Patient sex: M
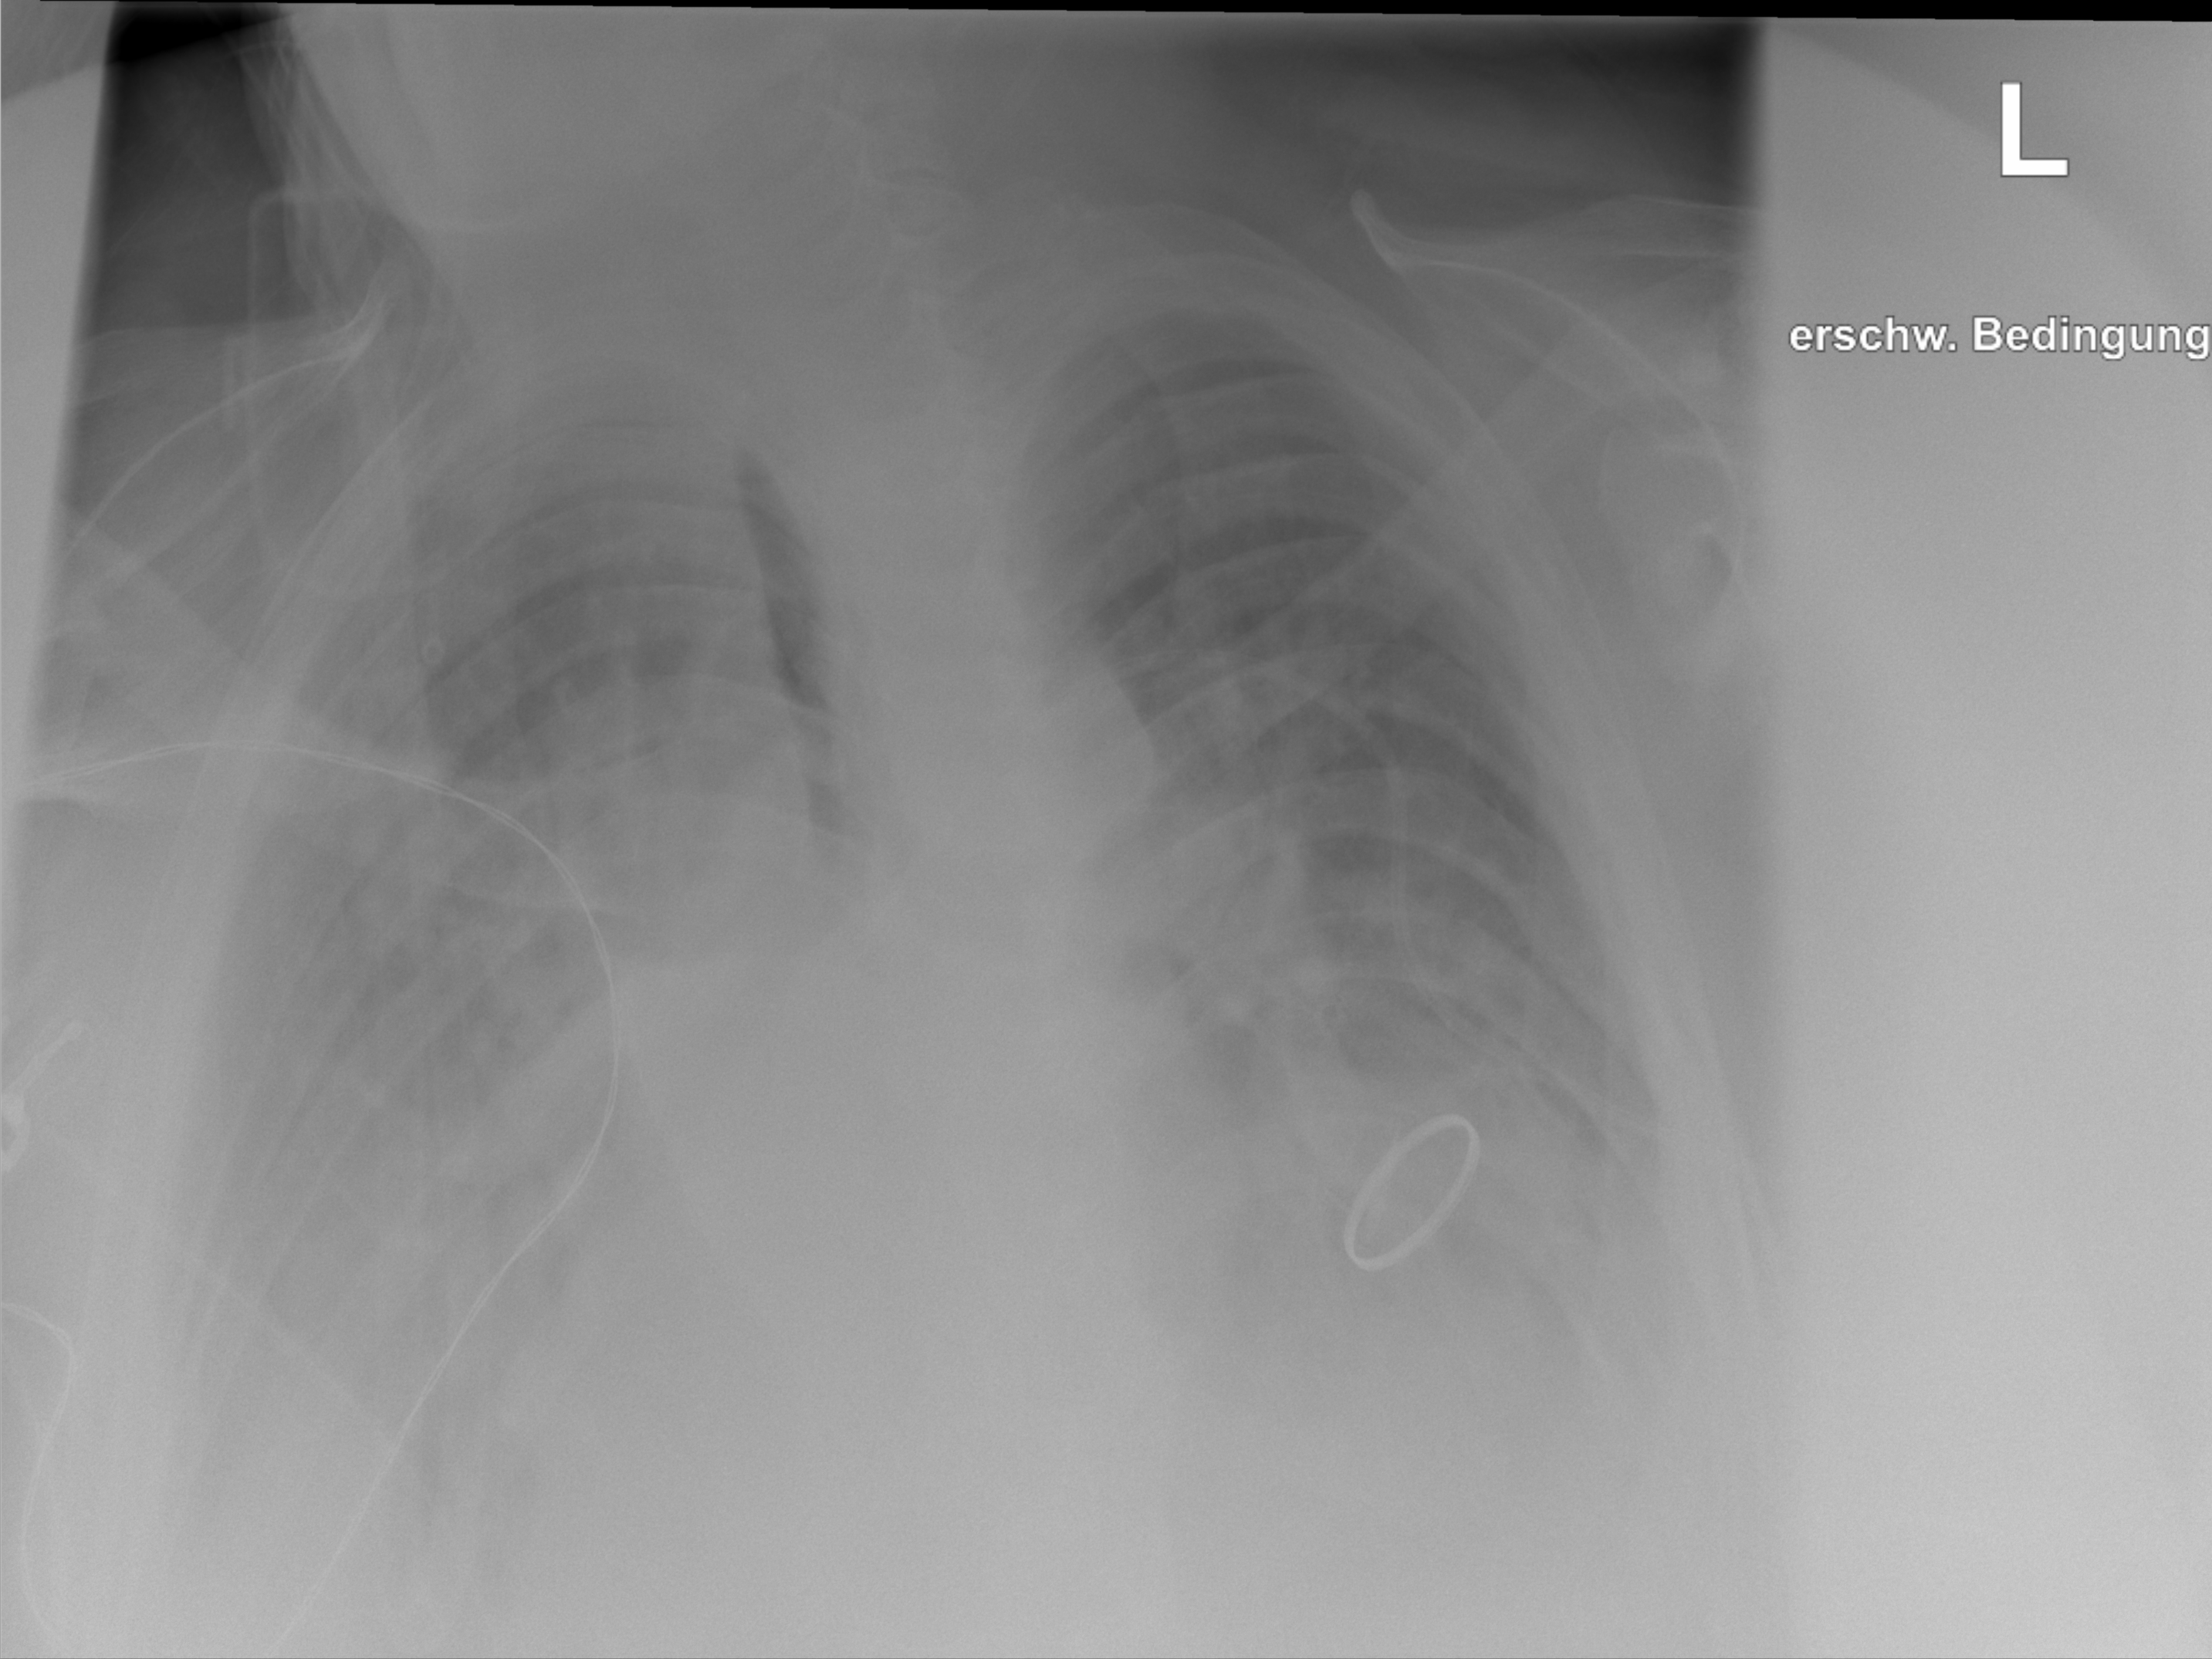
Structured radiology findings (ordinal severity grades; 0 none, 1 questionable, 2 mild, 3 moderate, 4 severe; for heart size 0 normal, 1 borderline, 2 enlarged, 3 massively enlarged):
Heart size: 2
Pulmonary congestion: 2
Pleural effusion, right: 2
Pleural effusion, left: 2
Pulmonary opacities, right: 2
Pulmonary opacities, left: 1
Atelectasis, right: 3
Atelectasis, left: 3